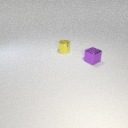
small purple metal cube to the right of small yellow metal cylinder